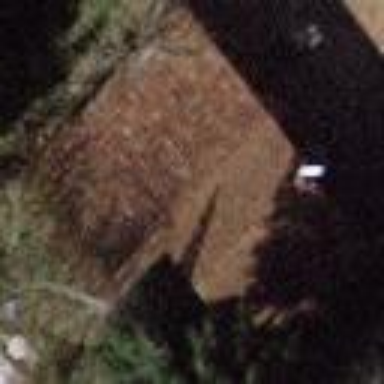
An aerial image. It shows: Building with gabled roof.